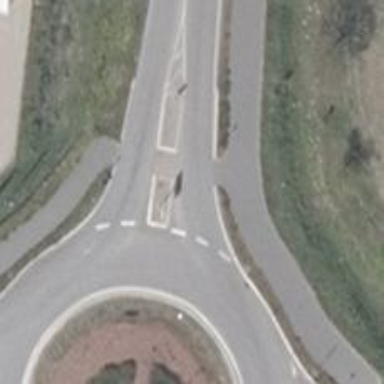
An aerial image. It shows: Road with "give way" sign.